Question: The tvReceiveNumber and tvOnlyOrExceptNumber controls have many rows, so I add a ScrollView control in my UI.
I think I can display more rows using ScrollView, but I failed, the ScrollView control don't scroll to diplay more rows.
How can I do? Thanks!
BTW, if you have better way to display many rows by scrolling screen and keep the toolbar buttons such as btnEdit, btnDeleet and btnClose always display on the bottom of screen, wolud you please tell me?
'''
<RelativeLayout xmlns:android="http://schemas.android.com/apk/res/android"
xmlns:ads="http://schemas.android.com/apk/lib/com.google.ads"
android:layout_width="fill_parent"
android:layout_height="fill_parent"
android:background="@drawable/border_ui" >
<com.google.ads.AdView
android:id="@+id/adView"
android:layout_width="wrap_content"
android:layout_height="wrap_content"
android:layout_alignParentTop="true"
ads:adSize="SMART_BANNER"
ads:adUnitId="a15284e3e927f18"
ads:loadAdOnCreate="false" />
<LinearLayout
android:id="@+id/LinearLayoutName"
android:layout_width="wrap_content"
android:layout_height="wrap_content"
android:layout_below="@+id/adView"
android:orientation="horizontal" >
<TextView
android:id="@+id/tvRuleNameTitle"
android:layout_width="wrap_content"
android:layout_height="wrap_content"
android:text="Rule Name" />
<TextView
android:id="@+id/tvRuleName"
android:layout_width="wrap_content"
android:layout_height="wrap_content"
android:layout_marginLeft="10dp"
android:text="Rule Name" />
</LinearLayout>
<LinearLayout
android:id="@+id/LinearLayoutChecked"
android:layout_width="wrap_content"
android:layout_height="wrap_content"
android:layout_below="@+id/LinearLayoutName"
android:orientation="horizontal" >
<TextView
android:id="@+id/tvEnabledRule"
android:layout_width="wrap_content"
android:layout_height="wrap_content"
android:text="Enabled Rule" />
<CheckBox
android:id="@+id/chEnabledRule"
android:layout_width="wrap_content"
android:layout_height="wrap_content"
android:enabled="false"
android:text="" />
</LinearLayout>
<ScrollView
android:layout_width="match_parent"
android:layout_height="match_parent"
android:layout_below="@+id/LinearLayoutChecked" >
<LinearLayout
android:id="@+id/LinearLayoutOption"
android:layout_width="wrap_content"
android:layout_height="wrap_content"
android:orientation="vertical" >
<TextView
android:id="@+id/tvReceiveTitle"
android:layout_width="wrap_content"
android:layout_height="wrap_content"
android:text="Receiver"
/>
<TextView
android:id="@+id/tvReceiveNumber"
android:layout_width="wrap_content"
android:layout_height="wrap_content"
android:text="1
2
3
4
5
6
7
8
9"/>
<TextView
android:id="@+id/tvOptionTitle"
android:layout_width="wrap_content"
android:layout_height="wrap_content"
android:text="Forward Option" />
<TextView
android:id="@+id/tvOnlyOrExceptNumber"
android:layout_width="wrap_content"
android:layout_height="wrap_content"
android:text="1
2
3
4
5
6
7
8
9
10" />
</LinearLayout>
</ScrollView>
<LinearLayout
android:id="@+id/linearLayout1"
android:layout_width="fill_parent"
android:layout_height="wrap_content"
android:layout_alignParentBottom="true"
android:layout_gravity="center_vertical"
android:background="#DCDCDC"
android:gravity="center"
android:orientation="horizontal" >
<Button
android:id="@+id/btnEdit"
style="@style/myTextAppearance"
android:layout_width="0dip"
android:layout_height="fill_parent"
android:layout_weight="1"
android:checked="true"
android:text="Edit" />
<Button
android:id="@+id/btnDelete"
style="@style/myTextAppearance"
android:layout_width="0dip"
android:layout_height="fill_parent"
android:layout_weight="1"
android:text="Delete" />
<Button
android:id="@+id/btnClose"
style="@style/myTextAppearance"
android:layout_width="0dip"
android:layout_height="fill_parent"
android:layout_weight="1"
android:text="Close" />
</LinearLayout>
</RelativeLayout>
'''
The following code is not good too. The toolbar buttons such as btnEdit, btnDeleet and btnClose can't always display on the bottom of screen, I need to scroll UI to display toolbar, and more some rows of the tvOnlyOrExceptNumber control disappear, I don't know why?
'''
<com.google.ads.AdView
android:id="@+id/adView"
android:layout_width="wrap_content"
android:layout_height="wrap_content"
android:layout_alignParentTop="true"
ads:adSize="SMART_BANNER"
ads:adUnitId="a15284e3e927f18"
ads:loadAdOnCreate="false" />
<LinearLayout
android:id="@+id/LinearLayoutName"
android:layout_width="wrap_content"
android:layout_height="wrap_content"
android:layout_below="@+id/adView"
android:orientation="horizontal" >
<TextView
android:id="@+id/tvRuleNameTitle"
android:layout_width="wrap_content"
android:layout_height="wrap_content"
android:text="Rule Name" />
<TextView
android:id="@+id/tvRuleName"
android:layout_width="wrap_content"
android:layout_height="wrap_content"
android:layout_marginLeft="10dp"
android:text="Rule Name" />
</LinearLayout>
<LinearLayout
android:id="@+id/LinearLayoutChecked"
android:layout_width="wrap_content"
android:layout_height="wrap_content"
android:layout_below="@+id/LinearLayoutName"
android:orientation="horizontal" >
<TextView
android:id="@+id/tvEnabledRule"
android:layout_width="wrap_content"
android:layout_height="wrap_content"
android:text="Enabled Rule" />
<CheckBox
android:id="@+id/chEnabledRule"
android:layout_width="wrap_content"
android:layout_height="wrap_content"
android:enabled="false"
android:text="" />
</LinearLayout>
<LinearLayout
android:id="@+id/LinearLayoutOption"
android:layout_width="wrap_content"
android:layout_height="wrap_content"
android:layout_below="@+id/LinearLayoutChecked"
android:orientation="vertical" >
<TextView
android:id="@+id/tvReceiveTitle"
android:layout_width="wrap_content"
android:layout_height="wrap_content"
android:text="Receiver"
/>
<TextView
android:id="@+id/tvReceiveNumber"
android:layout_width="wrap_content"
android:layout_height="wrap_content"
android:text="1
2
3
4
5
6
7
8
9"/>
<TextView
android:id="@+id/tvOptionTitle"
android:layout_width="wrap_content"
android:layout_height="wrap_content"
android:text="Forward Option" />
<TextView
android:id="@+id/tvOnlyOrExceptNumber"
android:layout_width="wrap_content"
android:layout_height="wrap_content"
android:text="1
2
3
4
5
6
7
8
9
10" />
</LinearLayout>
<LinearLayout
android:id="@+id/linearLayout1"
android:layout_width="fill_parent"
android:layout_height="wrap_content"
android:layout_alignParentBottom="true"
android:layout_gravity="center_vertical"
android:background="#DCDCDC"
android:gravity="center"
android:orientation="horizontal" >
<Button
android:id="@+id/btnEdit"
style="@style/myTextAppearance"
android:layout_width="0dip"
android:layout_height="fill_parent"
android:layout_weight="1"
android:checked="true"
android:text="Edit" />
<Button
android:id="@+id/btnDelete"
style="@style/myTextAppearance"
android:layout_width="0dip"
android:layout_height="fill_parent"
android:layout_weight="1"
android:text="Delete" />
<Button
android:id="@+id/btnClose"
style="@style/myTextAppearance"
android:layout_width="0dip"
android:layout_height="fill_parent"
android:layout_weight="1"
android:text="Close" />
</LinearLayout>
'''
The result image

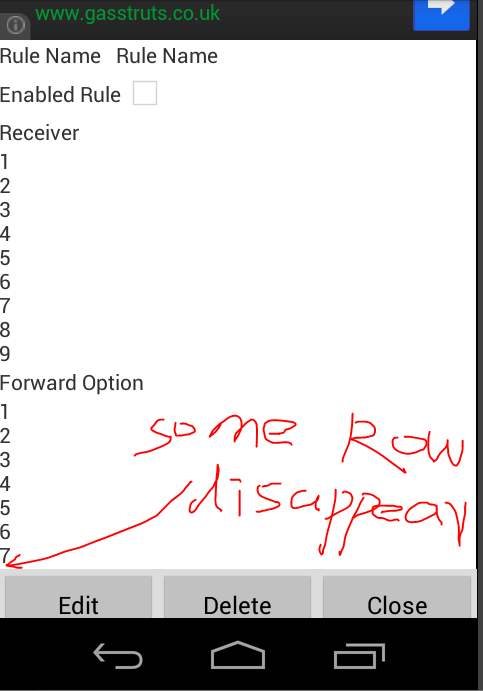
Answer: try this one :)
Edit:
the last line was not appearing :)
'''
<RelativeLayout xmlns:android="http://schemas.android.com/apk/res/android"
xmlns:ads="http://schemas.android.com/apk/lib/com.google.ads"
android:layout_width="fill_parent"
android:layout_height="fill_parent"
android:background="@drawable/border_ui">
<com.google.ads.AdView
android:id="@+id/adView"
android:layout_width="match_parent"
android:layout_height="wrap_content"
android:layout_alignParentTop="true"
ads:adSize="SMART_BANNER"
ads:adUnitId="a15284e3e927f18"
ads:loadAdOnCreate="false" />
<LinearLayout
android:id="@+id/linearLayout1"
android:layout_width="match_parent"
android:layout_height="wrap_content"
android:layout_alignParentBottom="true"
android:layout_gravity="center_vertical"
android:background="#DCDCDC"
android:gravity="center"
android:orientation="horizontal">
<Button
android:id="@+id/btnEdit"
style="@style/myTextAppearance"
android:layout_width="0dip"
android:layout_height="fill_parent"
android:layout_weight="1"
android:checked="true"
android:text="Edit" />
<Button
android:id="@+id/btnDelete"
style="@style/myTextAppearance"
android:layout_width="0dip"
android:layout_height="fill_parent"
android:layout_weight="1"
android:text="Delete" />
<Button
android:id="@+id/btnClose"
style="@style/myTextAppearance"
android:layout_width="0dip"
android:layout_height="fill_parent"
android:layout_weight="1"
android:text="Close" />
</LinearLayout>
<ScrollView
android:layout_width="match_parent"
android:layout_height="match_parent"
android:layout_below="@id/adView"
android:id="@+id/scrollView1"
android:minWidth="25px"
android:minHeight="25px"
android:layout_above="@id/linearLayout1">
<RelativeLayout
android:minWidth="25px"
android:minHeight="25px"
android:layout_width="match_parent"
android:layout_height="wrap_content"
android:id="@+id/relativeLayout1">
<LinearLayout
android:id="@+id/LinearLayoutName"
android:layout_width="wrap_content"
android:layout_height="wrap_content"
android:layout_below="@+id/adView"
android:orientation="horizontal"
android:layout_alignParentTop="true">
<TextView
android:id="@+id/tvRuleNameTitle"
android:layout_width="wrap_content"
android:layout_height="wrap_content"
android:text="Rule Name" />
<TextView
android:id="@+id/tvRuleName"
android:layout_width="wrap_content"
android:layout_height="wrap_content"
android:layout_marginLeft="10dp"
android:text="Rule Name" />
</LinearLayout>
<LinearLayout
android:id="@+id/LinearLayoutChecked"
android:layout_width="wrap_content"
android:layout_height="wrap_content"
android:layout_below="@+id/LinearLayoutName"
android:orientation="horizontal">
<TextView
android:id="@+id/tvEnabledRule"
android:layout_width="wrap_content"
android:layout_height="wrap_content"
android:text="Enabled Rule" />
<CheckBox
android:id="@+id/chEnabledRule"
android:layout_width="wrap_content"
android:layout_height="wrap_content"
android:enabled="false"
android:text="" />
</LinearLayout>
<LinearLayout
android:id="@+id/LinearLayoutOption"
android:orientation="vertical"
android:layout_width="match_parent"
android:layout_height="wrap_content"
android:layout_below="@+id/LinearLayoutChecked">
<TextView
android:id="@+id/tvReceiveTitle"
android:layout_width="wrap_content"
android:layout_height="wrap_content"
android:text="Receiver" />
<TextView
android:id="@+id/tvReceiveNumber"
android:layout_width="wrap_content"
android:layout_height="wrap_content"
android:text="1
2
3
4
5
6
7
8
9" />
<TextView
android:id="@+id/tvOptionTitle"
android:layout_width="wrap_content"
android:layout_height="wrap_content"
android:text="Forward Option" />
<TextView
android:id="@+id/tvOnlyOrExceptNumber"
android:layout_width="wrap_content"
android:layout_height="wrap_content"
android:text="1
2
3
4
5
6
7
8
9
10" />
</LinearLayout>
</RelativeLayout>
</ScrollView>
</RelativeLayout>
'''